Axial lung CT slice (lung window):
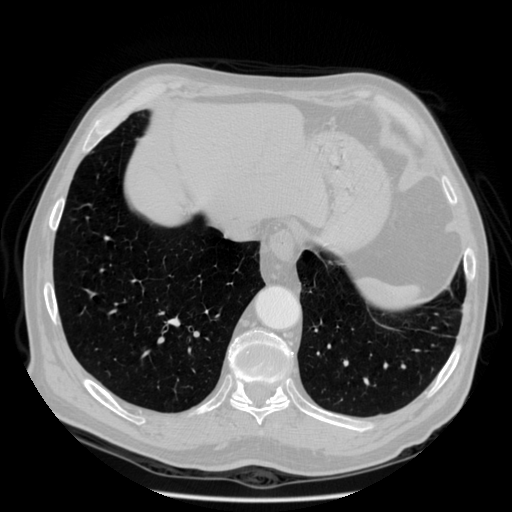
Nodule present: no